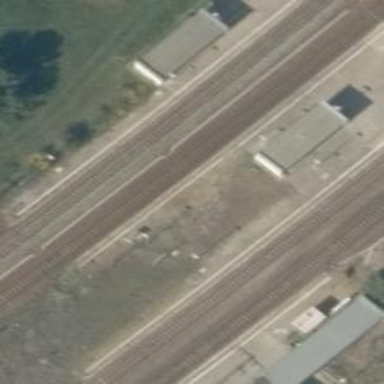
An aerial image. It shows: Building serving as public transport and railway station.